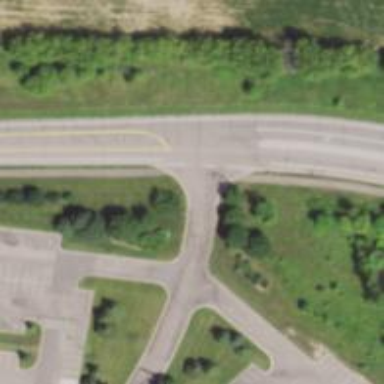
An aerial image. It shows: Asphalt cycleway with unmarked crossing.